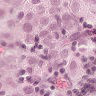
Metastatic tissue present: yes